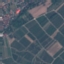
Land use / land cover: PermanentCrop